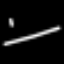
Label: line